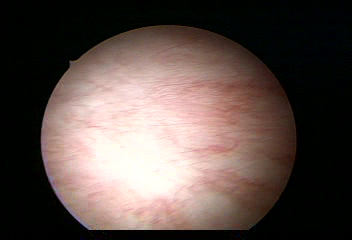
Modality: WLC
Class: Normal mucosa
Bladder cancer association: No